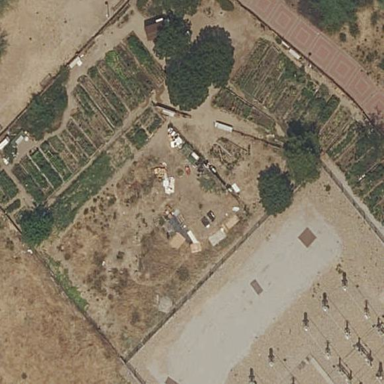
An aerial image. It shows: Area designated for allotments.